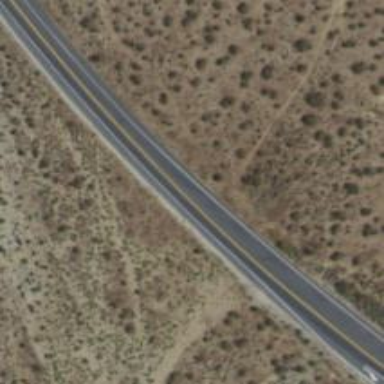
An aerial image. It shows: Asphalt trunk highway.